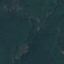
Label: Forest